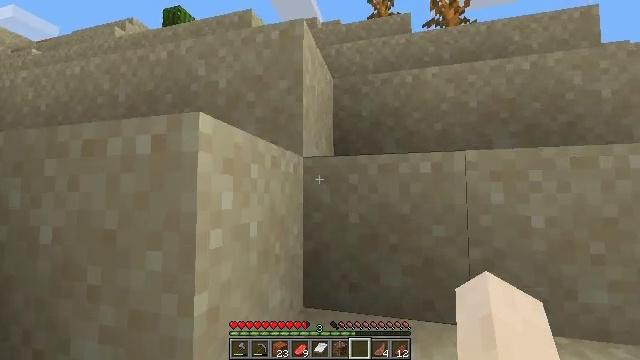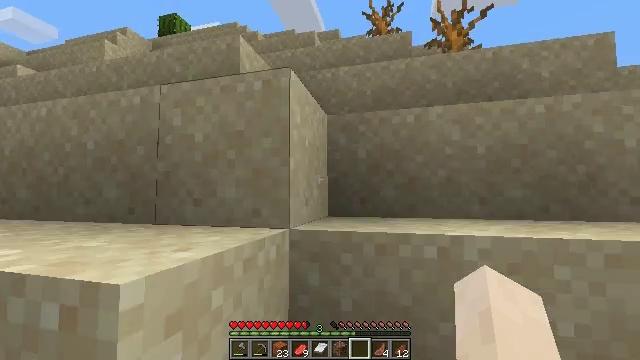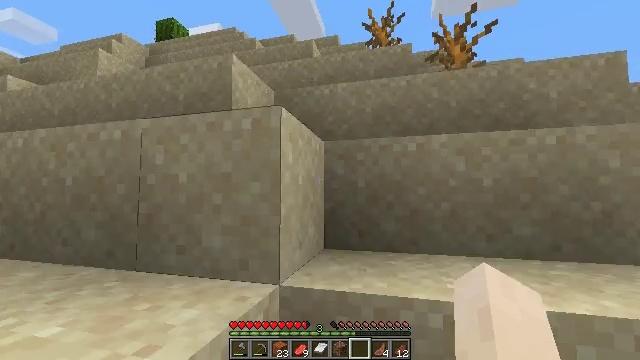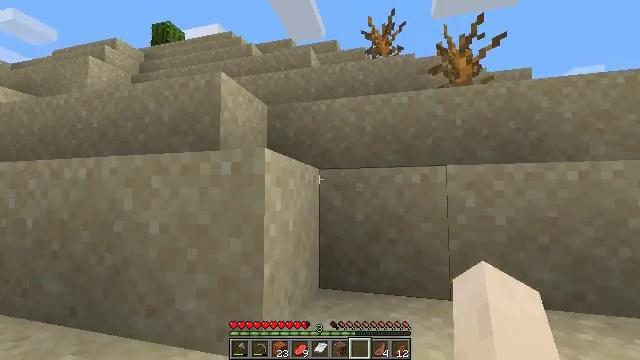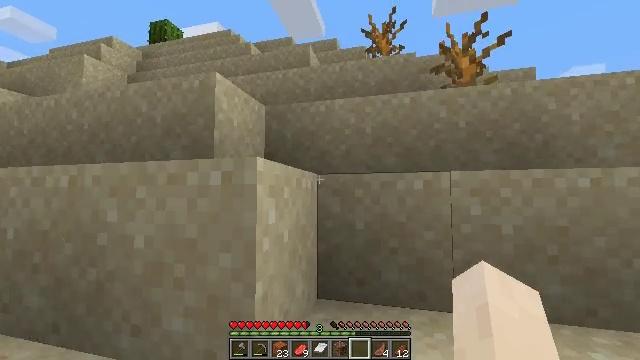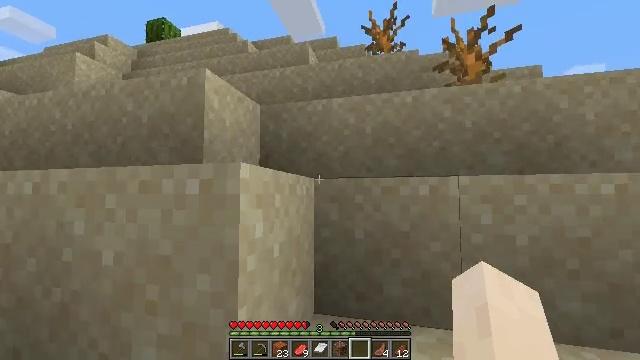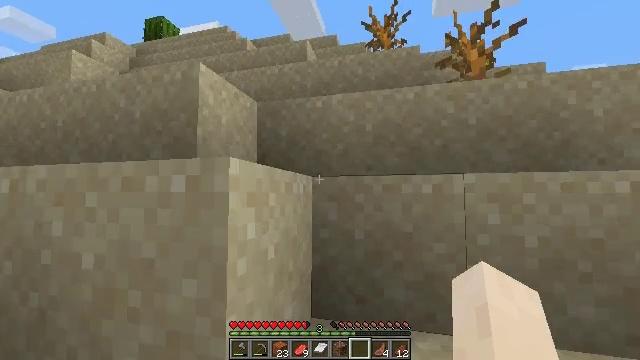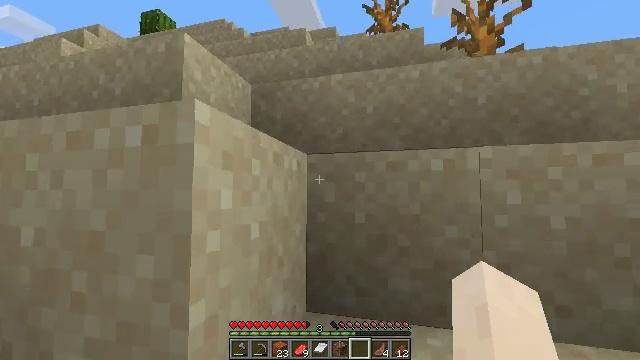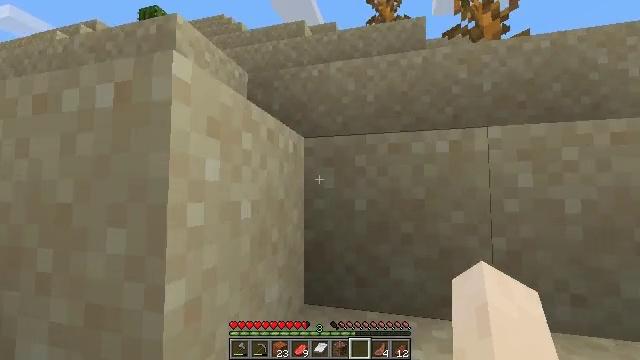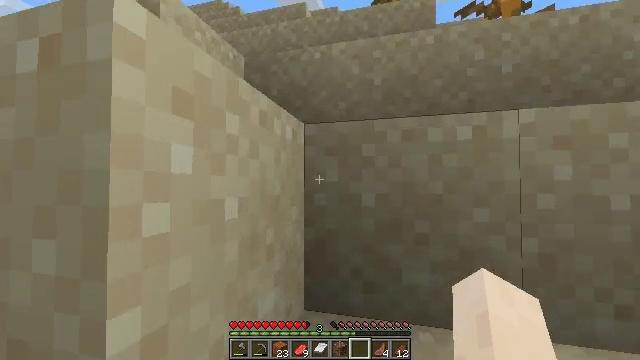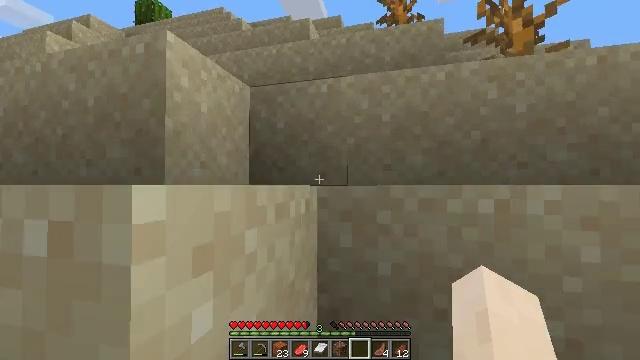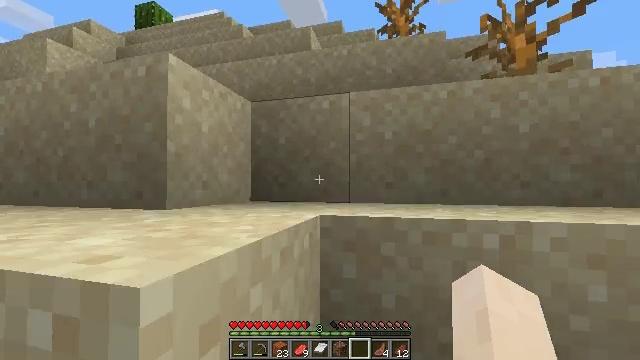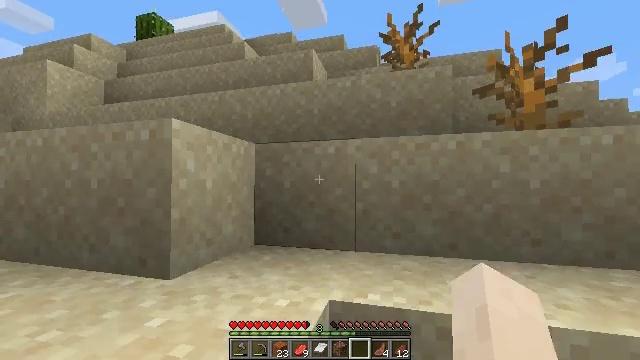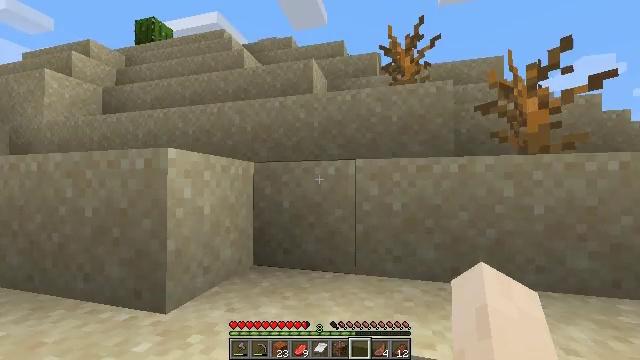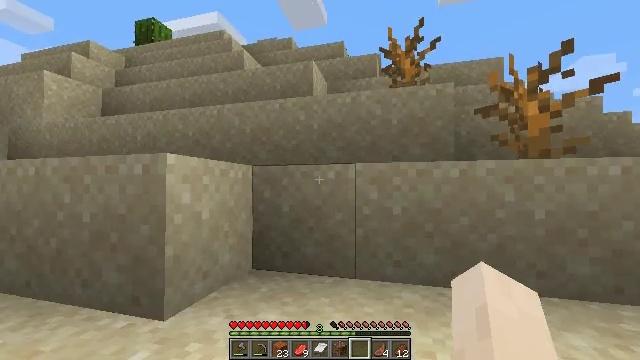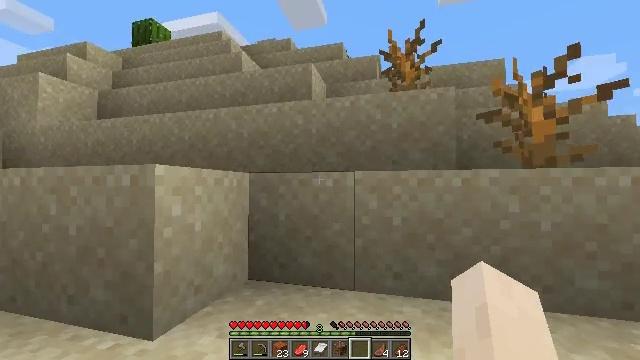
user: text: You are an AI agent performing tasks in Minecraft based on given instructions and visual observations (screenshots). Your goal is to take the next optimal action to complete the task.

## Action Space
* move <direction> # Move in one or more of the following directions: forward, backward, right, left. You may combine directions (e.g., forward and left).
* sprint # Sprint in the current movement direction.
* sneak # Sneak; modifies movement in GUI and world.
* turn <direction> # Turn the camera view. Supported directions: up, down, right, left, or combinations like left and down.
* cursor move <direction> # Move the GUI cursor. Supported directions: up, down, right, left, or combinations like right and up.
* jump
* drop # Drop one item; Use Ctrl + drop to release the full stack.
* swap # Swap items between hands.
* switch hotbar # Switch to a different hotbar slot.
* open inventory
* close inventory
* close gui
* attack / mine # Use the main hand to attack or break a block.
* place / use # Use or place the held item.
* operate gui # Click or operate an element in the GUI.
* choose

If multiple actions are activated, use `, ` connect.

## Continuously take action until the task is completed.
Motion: motion action
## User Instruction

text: Break the dead bush for sticks.
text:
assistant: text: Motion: move forward, jump
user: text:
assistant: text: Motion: move forward, jump
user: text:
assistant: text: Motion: move forward, jump
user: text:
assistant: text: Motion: move forward, jump
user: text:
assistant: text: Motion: move forward, jump
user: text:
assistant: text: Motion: move forward, jump
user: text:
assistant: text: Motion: move forward, jump
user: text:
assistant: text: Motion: move forward, jump
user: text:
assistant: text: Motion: move forward, turn down, jump
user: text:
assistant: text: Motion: move forward, jump
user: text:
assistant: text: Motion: move forward, jump
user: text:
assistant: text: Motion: move forward, jump
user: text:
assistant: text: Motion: move forward, jump
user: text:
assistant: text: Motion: move forward, jump
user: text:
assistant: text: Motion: move forward, jump
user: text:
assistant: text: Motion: move forward, jump
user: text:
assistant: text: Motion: move forward, jump
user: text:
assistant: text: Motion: move forward, turn left and down, jump
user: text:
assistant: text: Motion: move forward, turn left and down, jump
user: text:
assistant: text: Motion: move forward, turn left and down, jump
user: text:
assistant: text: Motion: move forward, jump
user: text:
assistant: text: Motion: move forward, jump
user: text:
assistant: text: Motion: move forward, jump
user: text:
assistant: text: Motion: move forward, jump
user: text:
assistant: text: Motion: move forward, jump
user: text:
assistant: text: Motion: move forward, jump
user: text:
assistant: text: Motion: move forward, jump
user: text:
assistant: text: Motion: move forward, turn right, jump
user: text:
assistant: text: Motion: move forward, turn right and up, jump
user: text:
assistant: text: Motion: move forward, turn right and up, jump